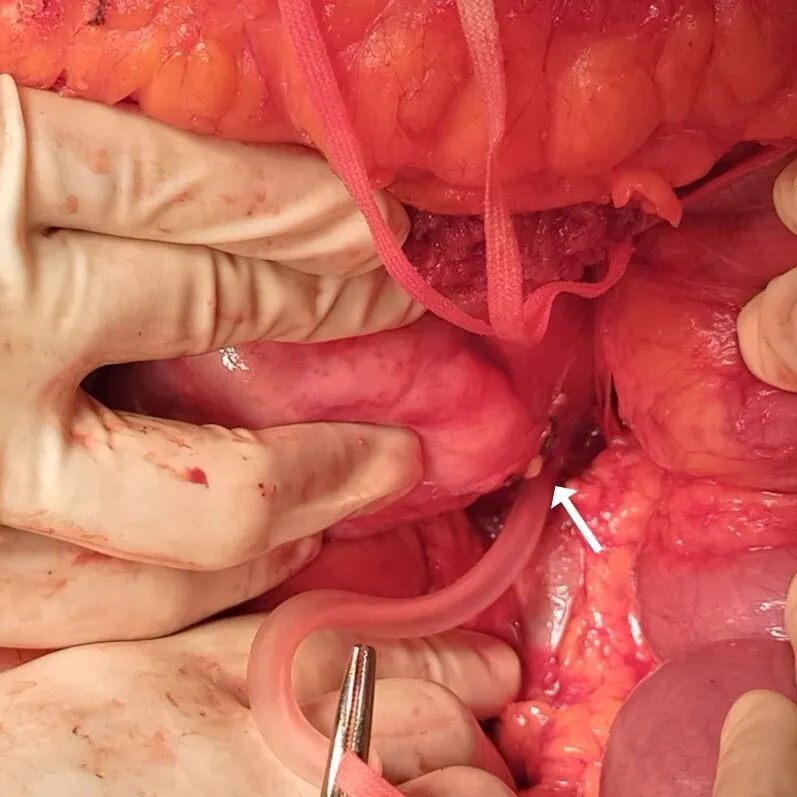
Exeresis of the inferior portion of the tumor and hemostasis with vascular staples (arrow).
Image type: medical_photograph (other_medical_photograph)